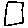
Label: square